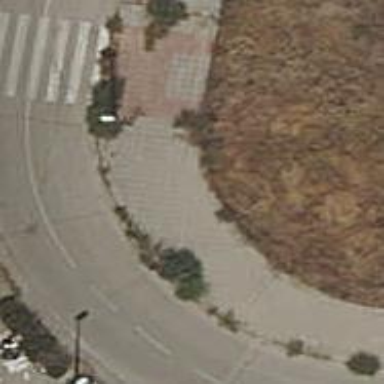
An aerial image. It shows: Sidewalk along the footway.